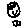
Label: moon